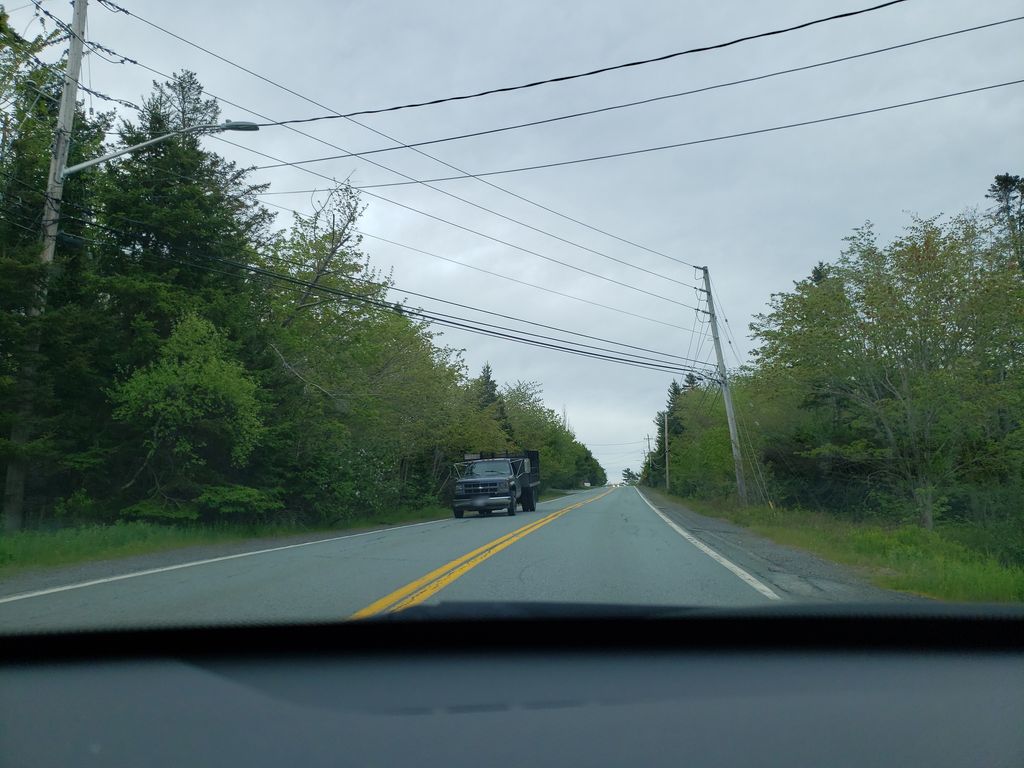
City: halifax